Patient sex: F
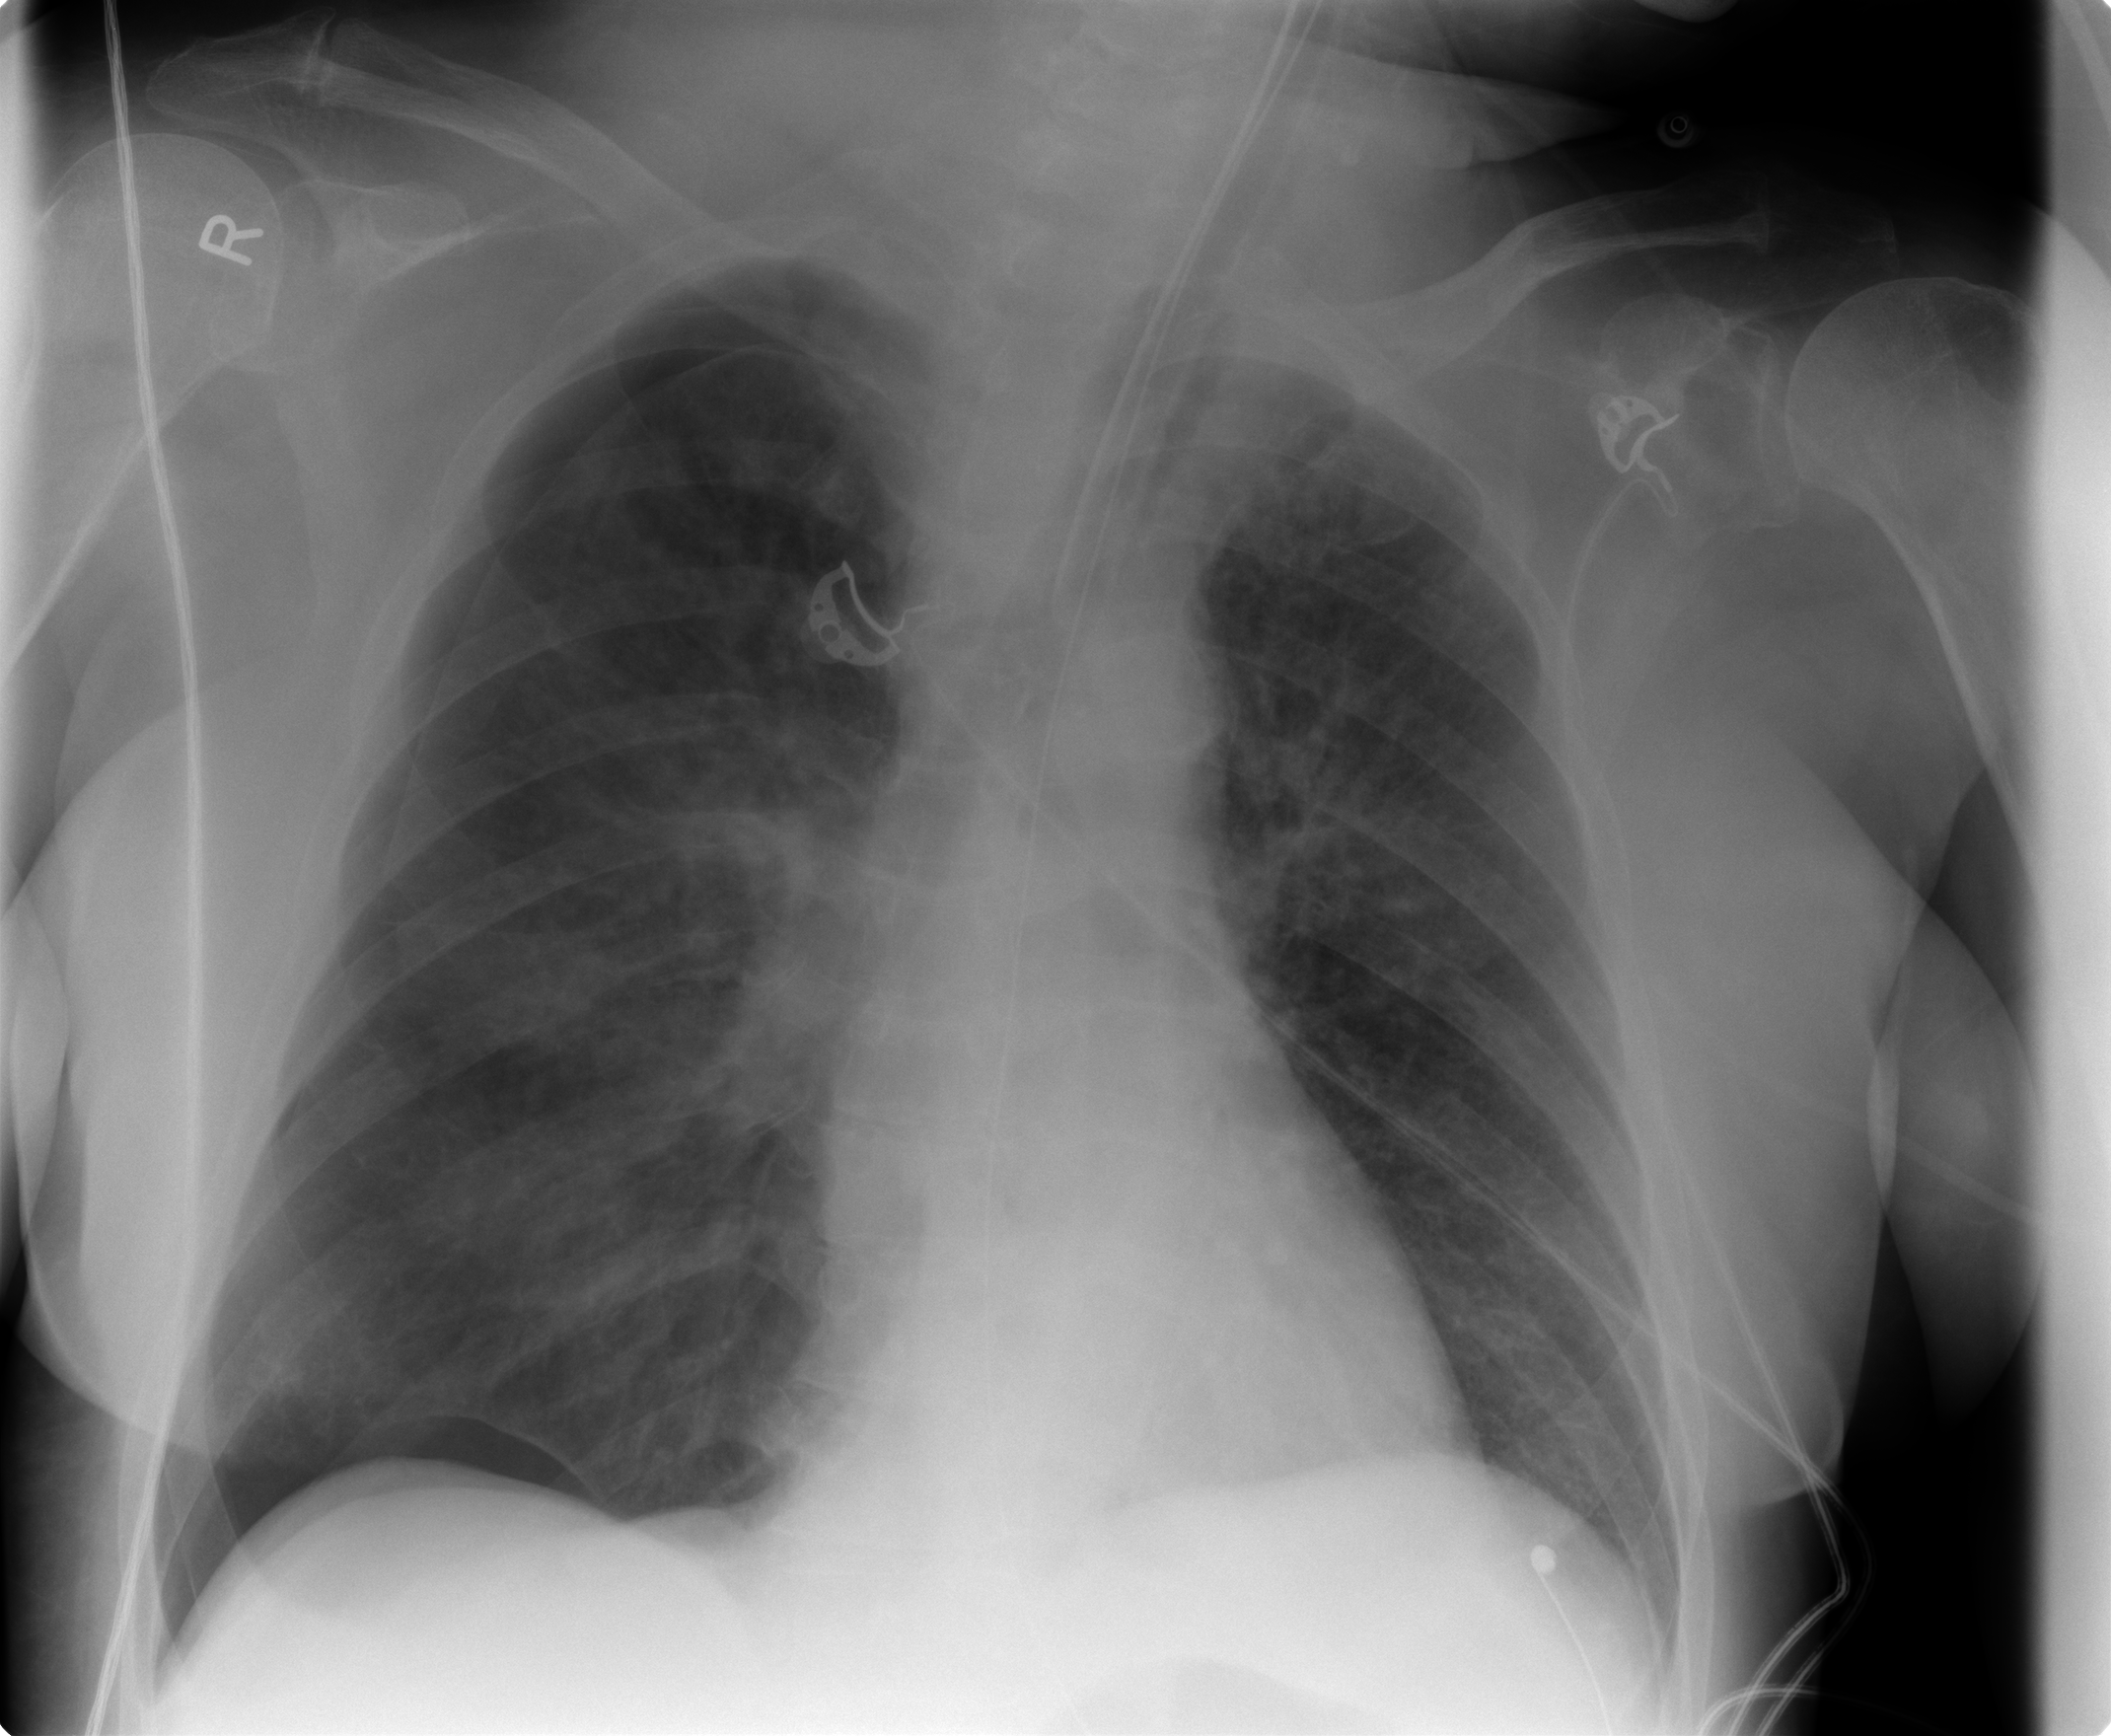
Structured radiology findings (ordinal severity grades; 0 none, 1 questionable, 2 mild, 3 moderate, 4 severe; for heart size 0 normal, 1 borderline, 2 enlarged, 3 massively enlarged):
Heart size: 0
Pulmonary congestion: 3
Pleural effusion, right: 0
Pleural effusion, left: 0
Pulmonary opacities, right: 0
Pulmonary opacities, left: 0
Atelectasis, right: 1
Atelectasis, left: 1